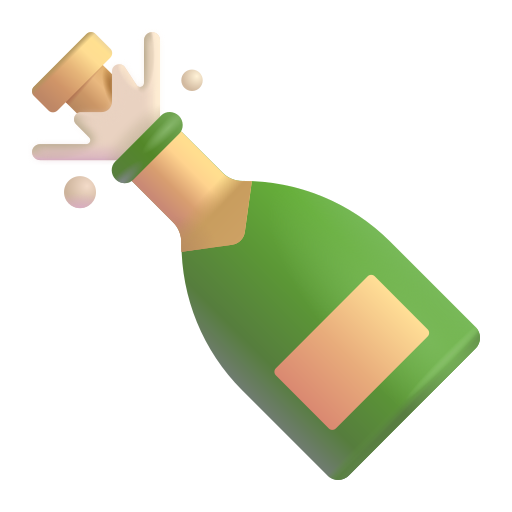
bottle with popping cork color